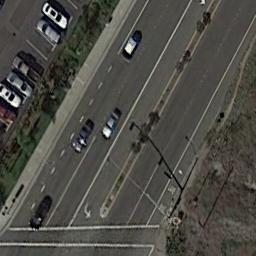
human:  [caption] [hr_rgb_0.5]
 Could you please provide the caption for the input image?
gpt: A straight freeway is a parking lot on one side and on the other side is a lawn .

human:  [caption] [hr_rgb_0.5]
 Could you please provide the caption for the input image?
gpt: There are only a few cars on the highway .

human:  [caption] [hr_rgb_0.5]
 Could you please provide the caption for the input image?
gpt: There are green belts on both sides of the freeway, There are several cars on the freeway, And many cars are parked in the open space beside the freeway .

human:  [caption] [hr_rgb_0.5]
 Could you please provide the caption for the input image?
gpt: The freeway is next to some cars .

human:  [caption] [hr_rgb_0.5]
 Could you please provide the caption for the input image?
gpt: The freeway beside a parking lot with some cars .